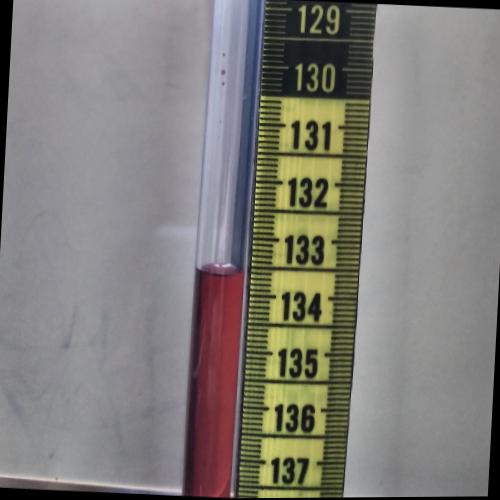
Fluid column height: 133.6 cm